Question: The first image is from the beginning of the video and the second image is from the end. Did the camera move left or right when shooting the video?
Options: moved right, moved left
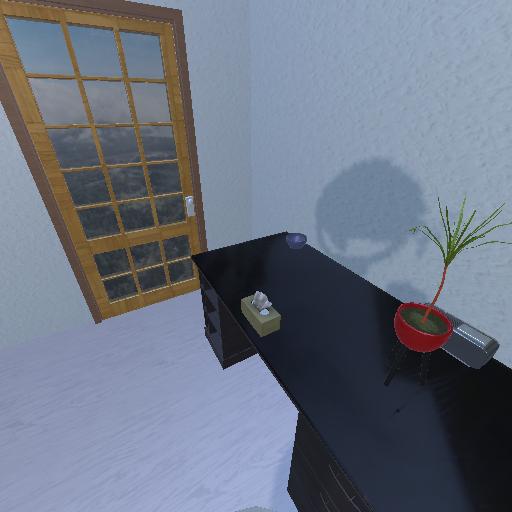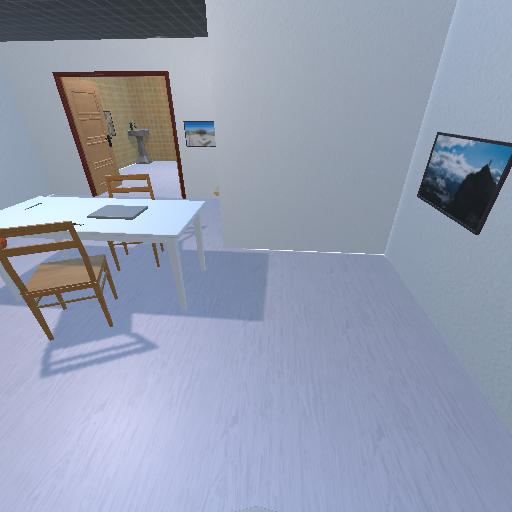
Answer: moved right